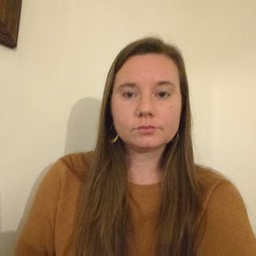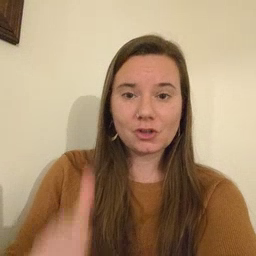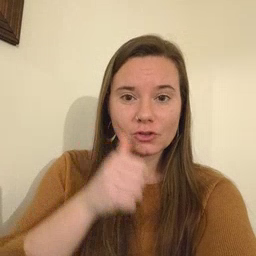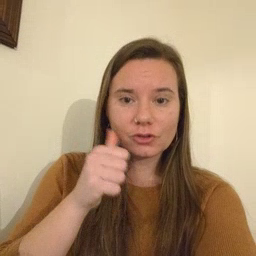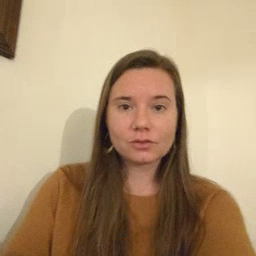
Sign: girl